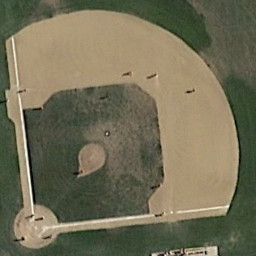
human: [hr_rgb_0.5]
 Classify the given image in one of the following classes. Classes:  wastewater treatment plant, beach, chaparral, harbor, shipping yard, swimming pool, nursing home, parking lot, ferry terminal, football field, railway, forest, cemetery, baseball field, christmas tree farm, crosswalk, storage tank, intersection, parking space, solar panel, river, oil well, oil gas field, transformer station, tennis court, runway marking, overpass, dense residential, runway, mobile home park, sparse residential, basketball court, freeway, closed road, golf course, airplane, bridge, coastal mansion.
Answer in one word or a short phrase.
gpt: baseball field